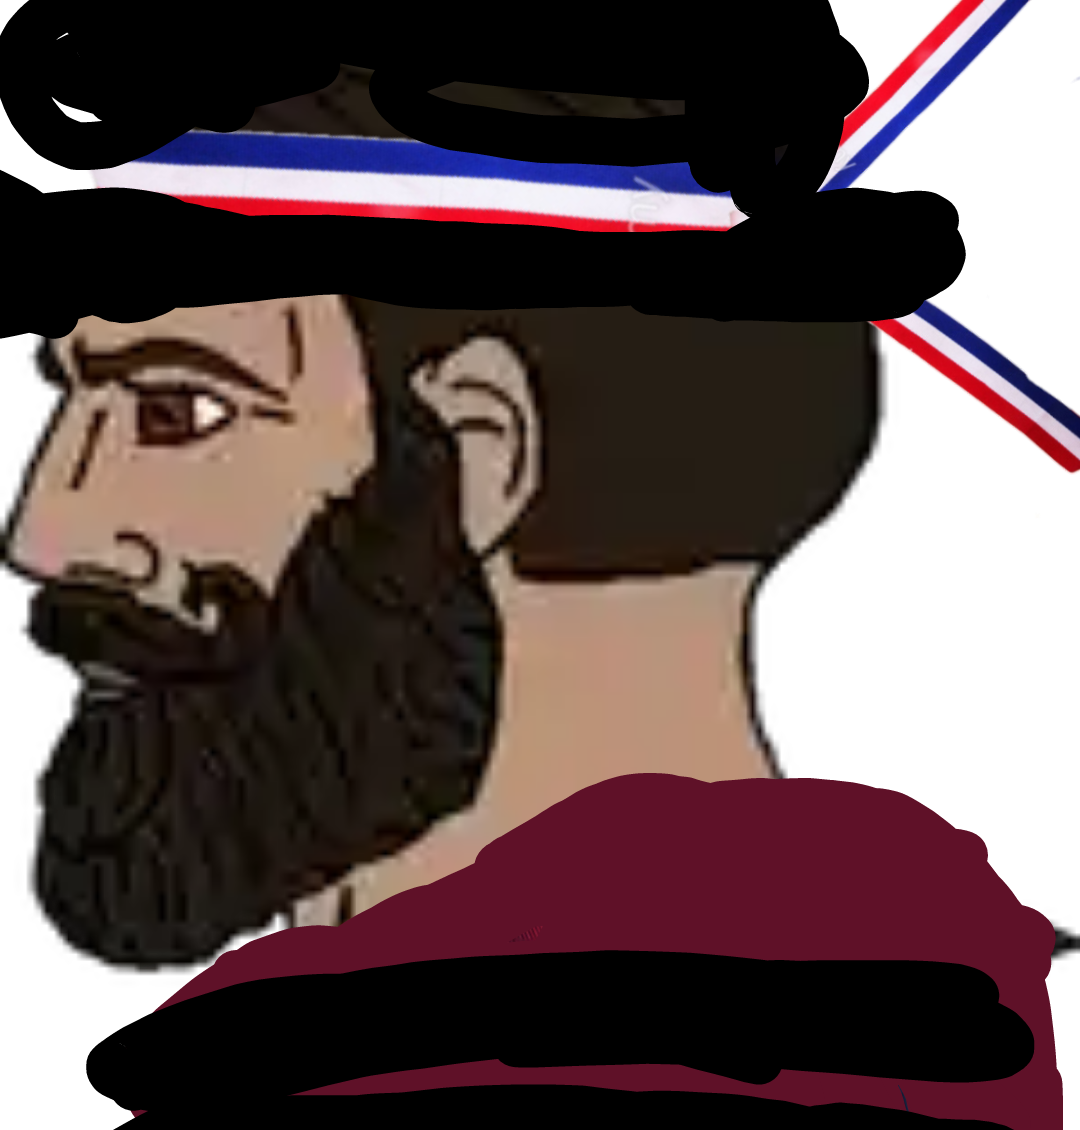
Label: 4_Yes_Chad